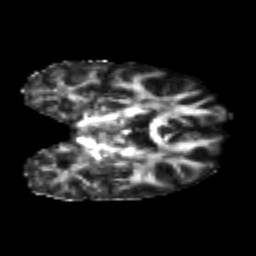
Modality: FA
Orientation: coronal
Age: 20
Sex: female
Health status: healthy
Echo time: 0.074 s